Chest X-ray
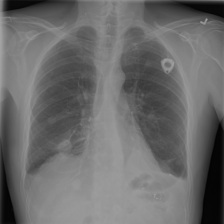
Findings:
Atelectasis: negative
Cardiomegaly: negative
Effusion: positive
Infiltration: negative
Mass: negative
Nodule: positive
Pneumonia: negative
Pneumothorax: negative
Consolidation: negative
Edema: negative
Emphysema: negative
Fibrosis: negative
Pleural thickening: negative
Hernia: negative